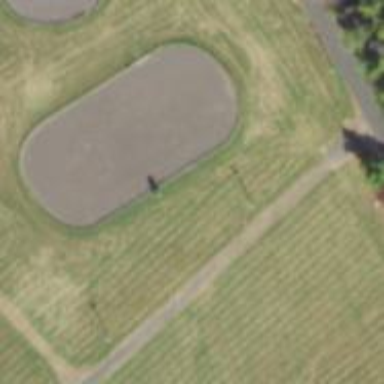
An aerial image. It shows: Equestrian pitch for leisure land activities.